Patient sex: M
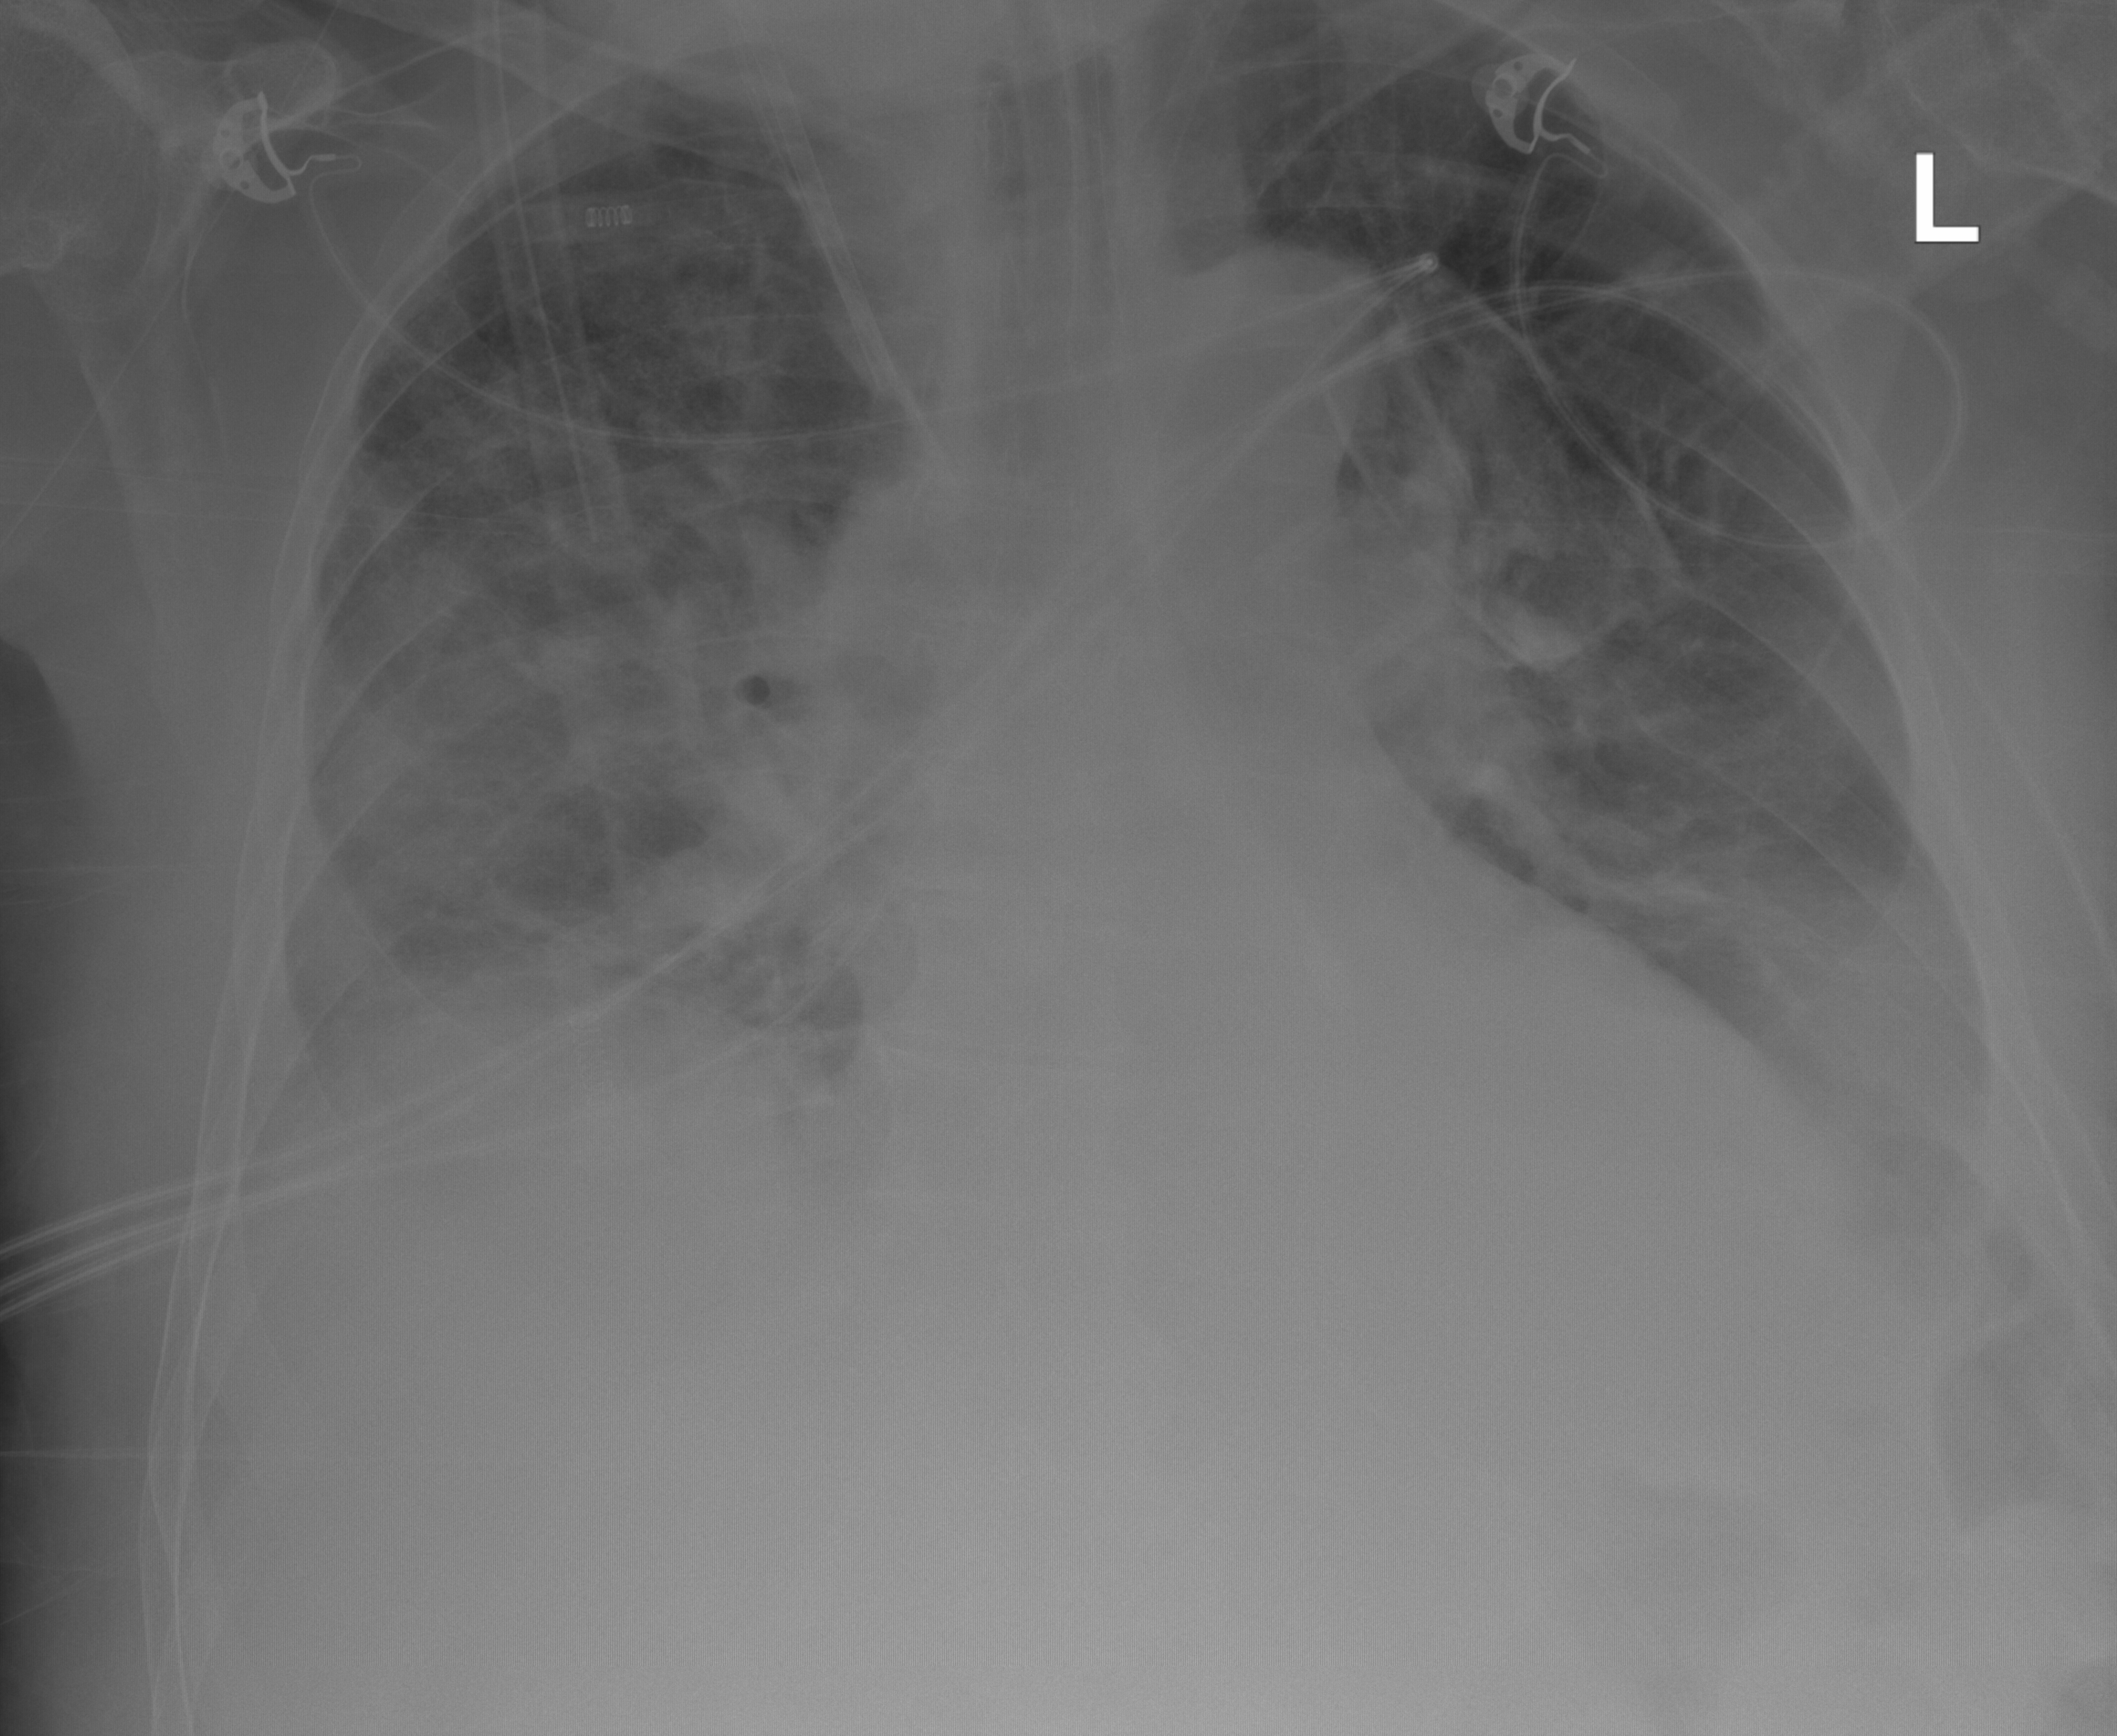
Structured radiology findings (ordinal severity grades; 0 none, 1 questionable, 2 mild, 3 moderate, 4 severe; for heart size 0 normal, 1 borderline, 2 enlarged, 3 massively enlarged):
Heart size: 0
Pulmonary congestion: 0
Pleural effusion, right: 2
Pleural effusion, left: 2
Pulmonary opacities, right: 2
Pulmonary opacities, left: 2
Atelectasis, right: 2
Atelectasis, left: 2